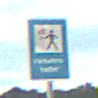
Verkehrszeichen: Verkehrshelfer
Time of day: SunriseSunset
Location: Outdoor (RoadRail)
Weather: PartlyCloudy
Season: NotSpecified
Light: Natural